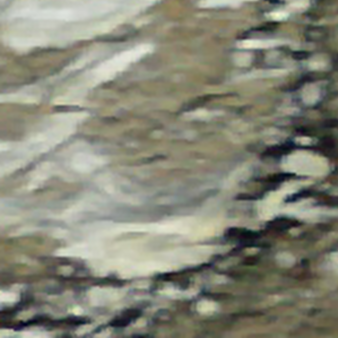
Label: other